Question: I am experiencing a very wired problem since this evening.
If I have any errors in my android project, and build is failed, then my Android studio gets frozen / stuck. I cant do anything but kill the Android studio application.
Even if I open the same project next time, gradle will try to build and freezes again. [Please find attached screen shot]
Only solution I could find is .... I have to find what exactly cause the "build fail" and I will have to resolve the issue using some other editor, and then my android studio will start working.
Thing is it was working without any issues till this evening; and suddenly broken down. Any one else having the same issue ??
-n

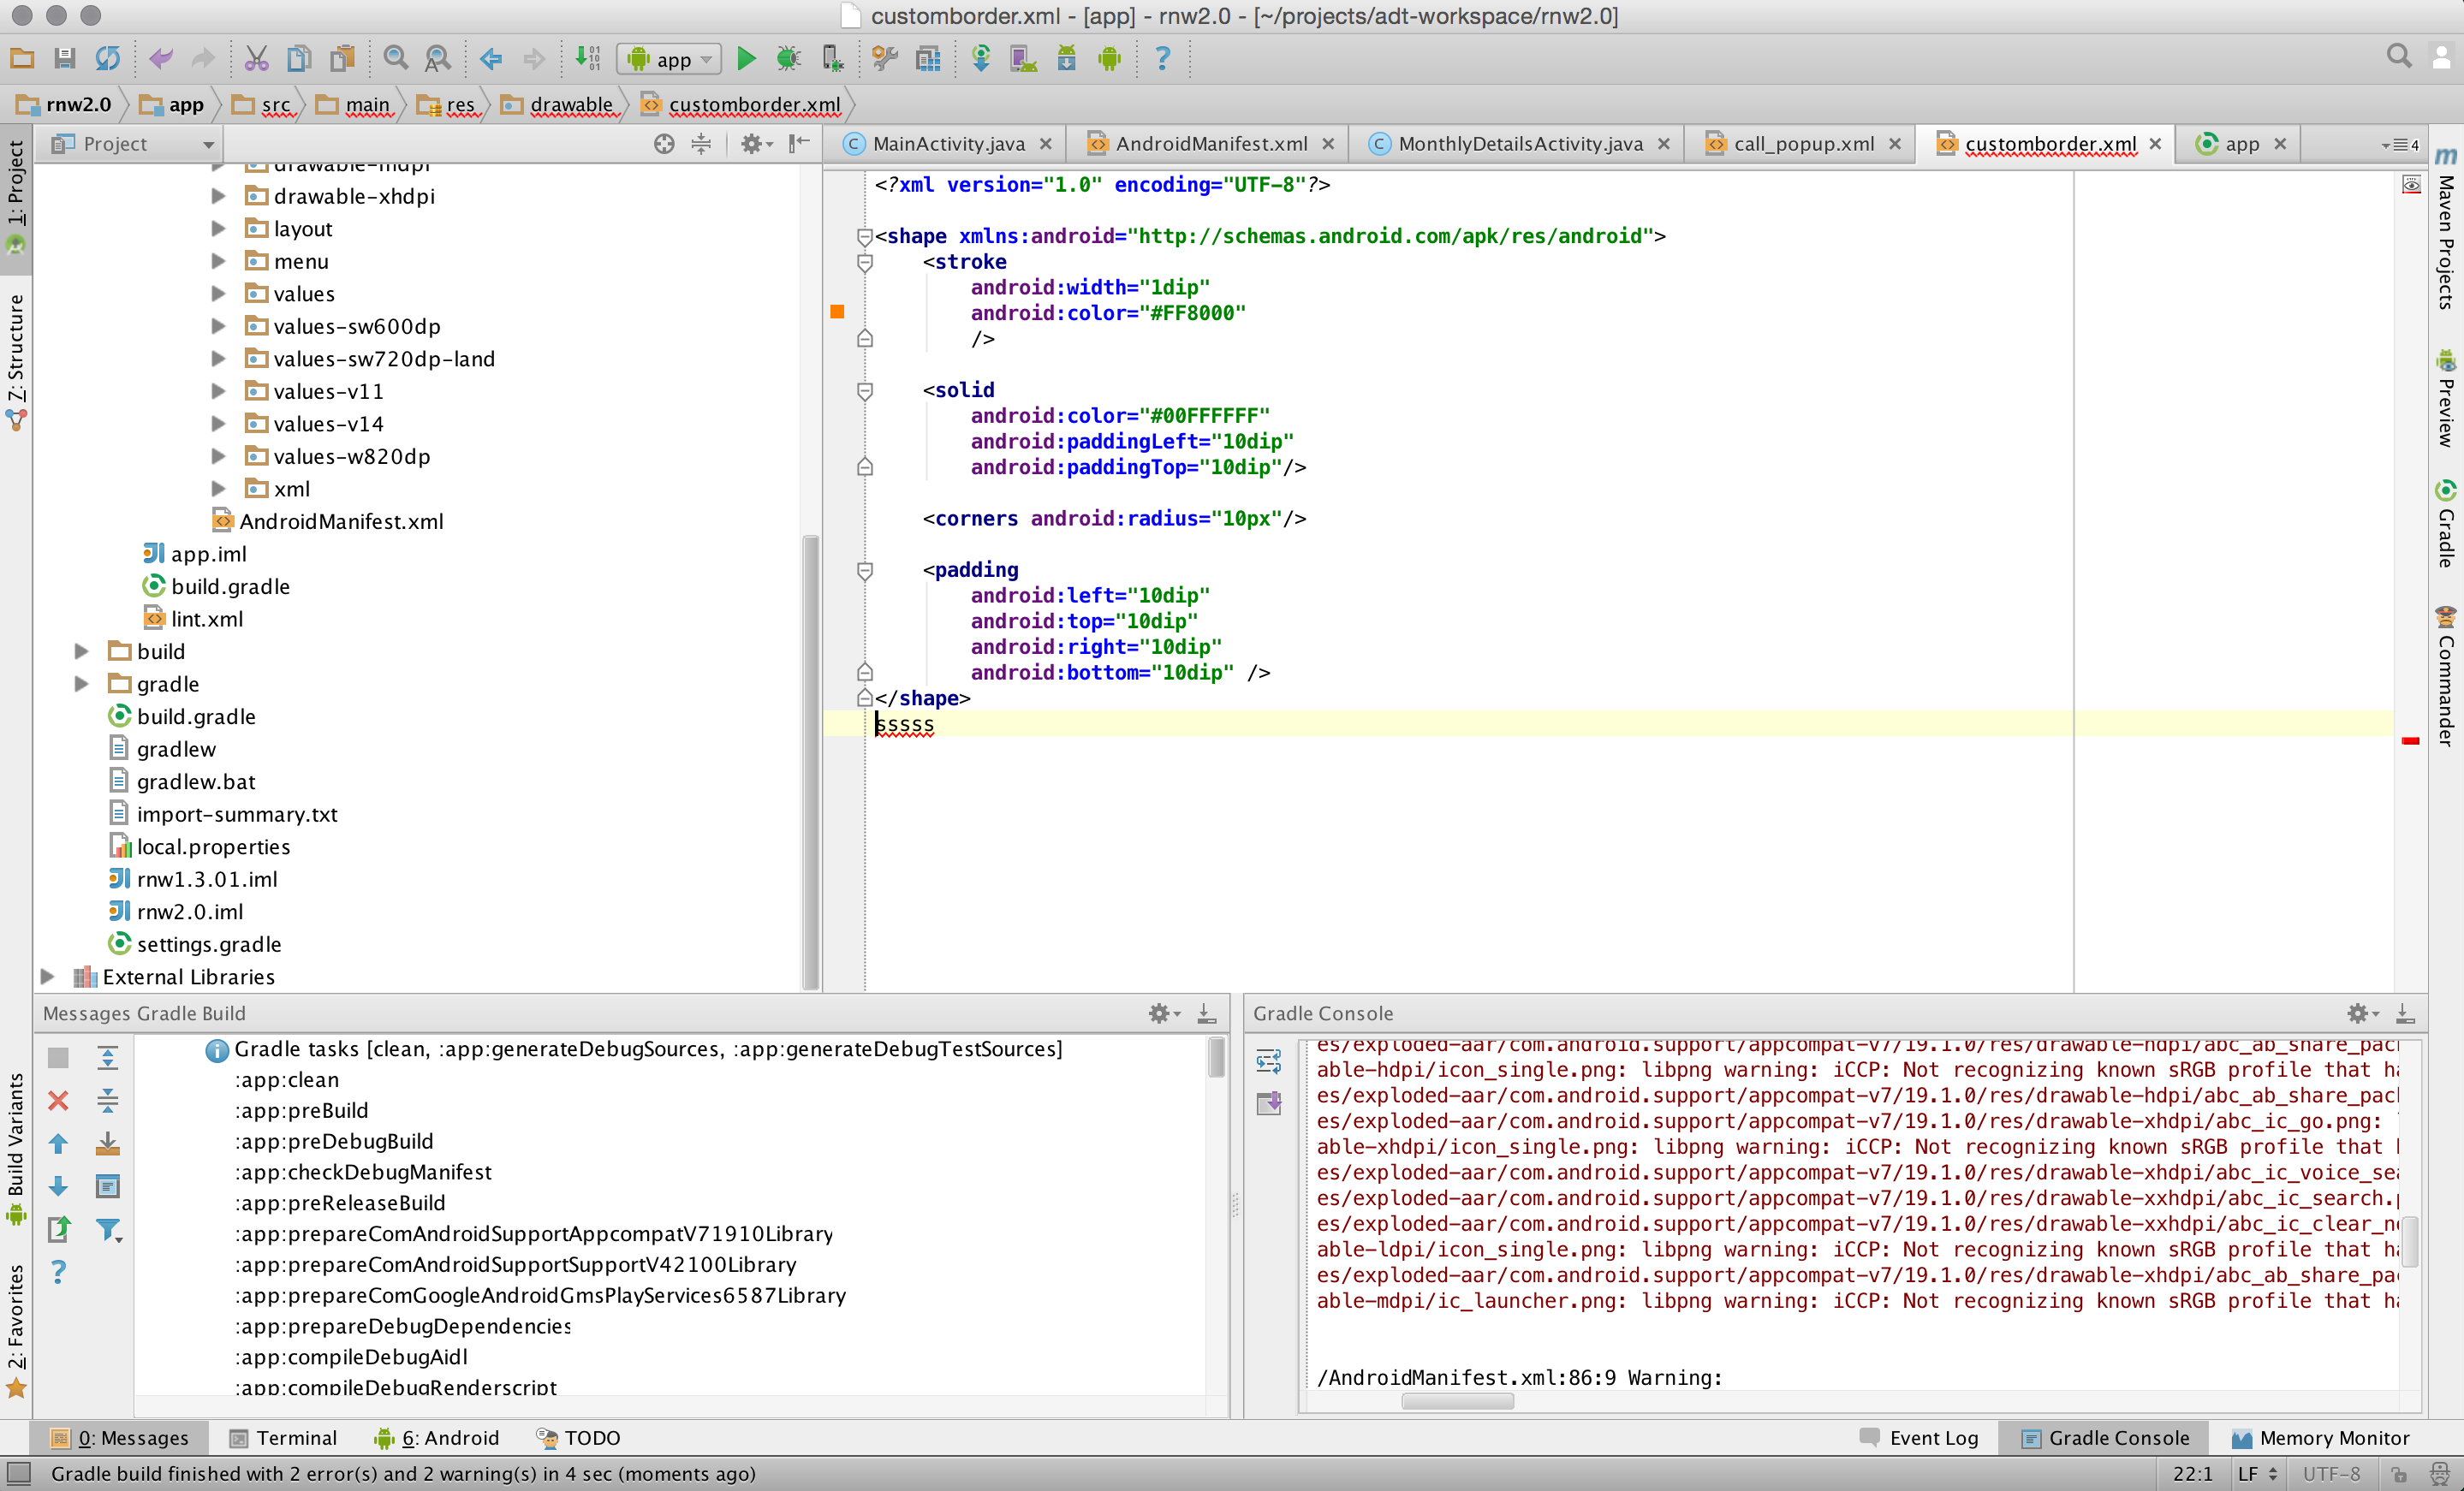
Answer: Well, I uninstalled android studio and installed it again, and now the problem has gone away.
I still wonder how in the world it broke in the first place.
In case some one else is facing the same issue, try reinstalling your studio.
In case if you are using Mac osx refer <URL> to uninstall Android studio properly; Because only deleting App will not completely uninstall it.